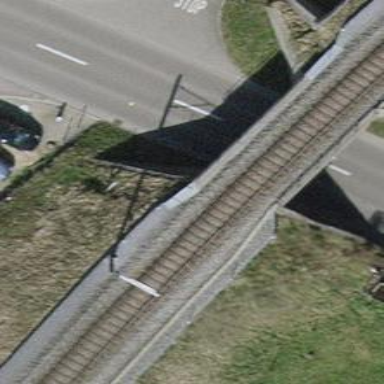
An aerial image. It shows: Railway bridge with electrified contact line. There is one track on the bridge.